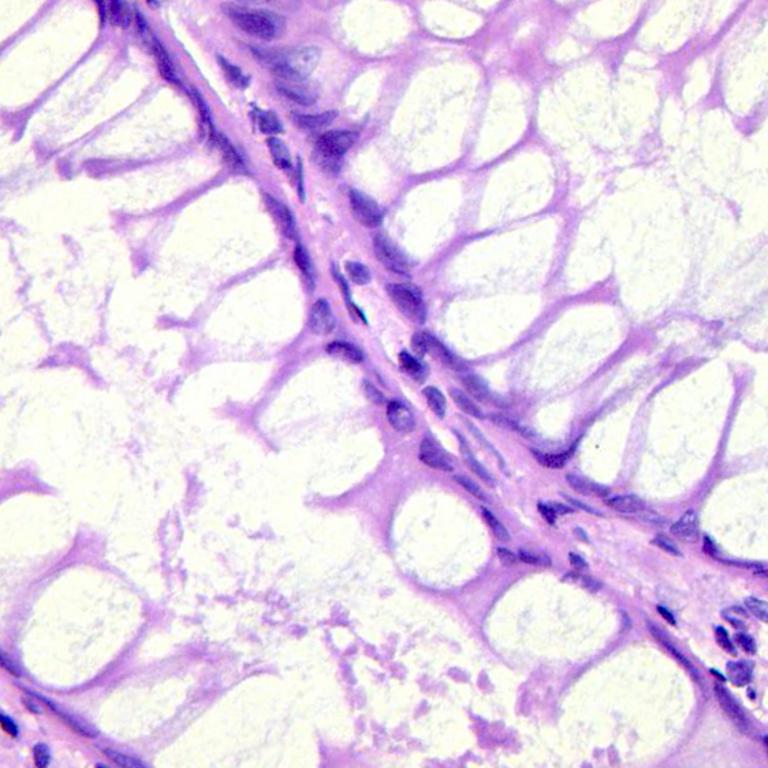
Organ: colon
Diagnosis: benign